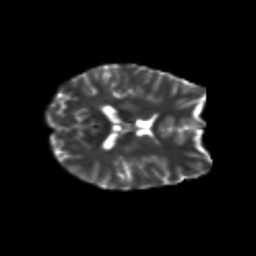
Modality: T2w
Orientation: axial
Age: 21
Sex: female
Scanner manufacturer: siemens
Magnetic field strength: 3 T
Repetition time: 3.5 s
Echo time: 0.113 s